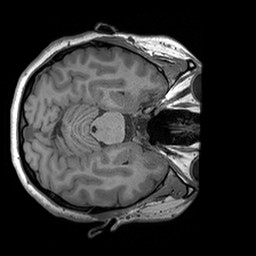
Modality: T1w
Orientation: axial
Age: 29
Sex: female
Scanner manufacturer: siemens
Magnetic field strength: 3 T
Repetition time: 1.6 s
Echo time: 0.00236 s